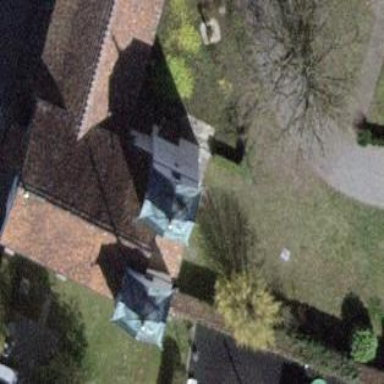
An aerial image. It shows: Place of worship with tiled roof.